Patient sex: M
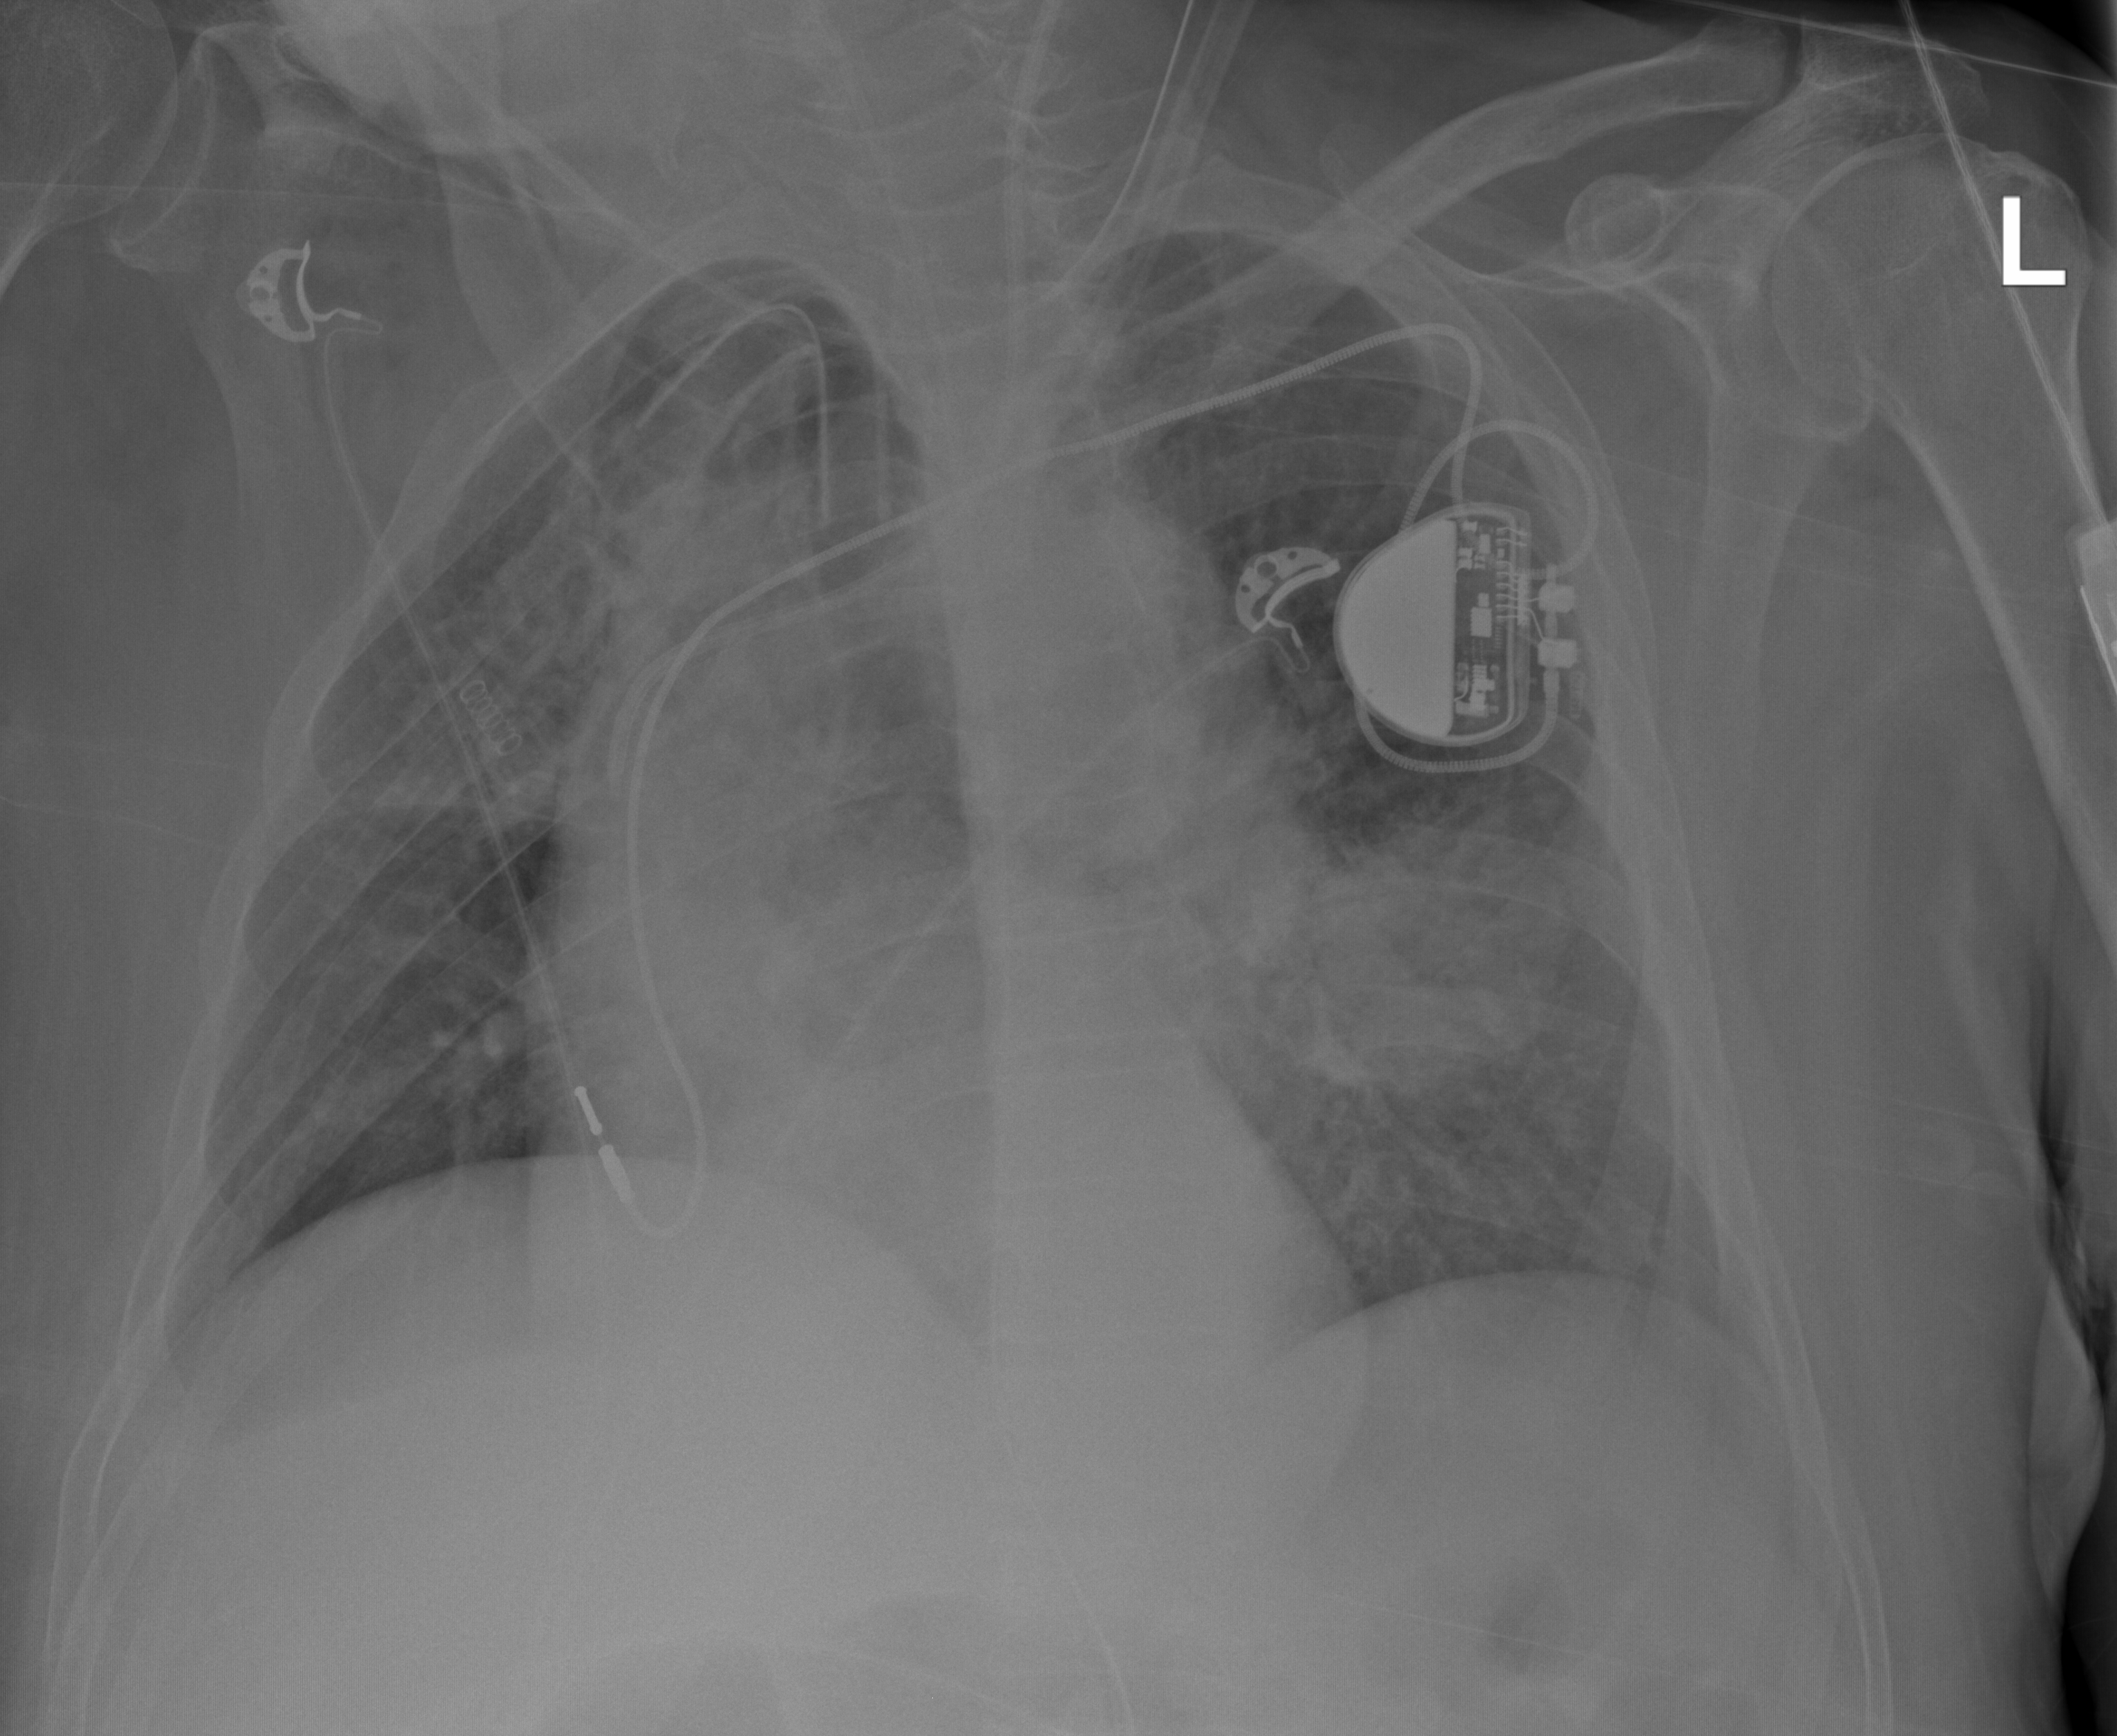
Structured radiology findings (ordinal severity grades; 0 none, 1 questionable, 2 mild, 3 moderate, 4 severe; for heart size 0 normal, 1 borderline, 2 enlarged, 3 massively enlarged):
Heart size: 0
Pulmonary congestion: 2
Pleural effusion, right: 0
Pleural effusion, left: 0
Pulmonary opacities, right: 2
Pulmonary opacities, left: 2
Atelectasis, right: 2
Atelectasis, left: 2